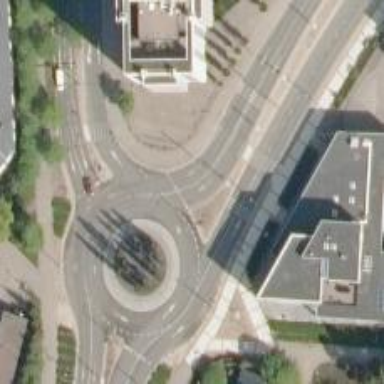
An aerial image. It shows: Asphalt road that is secondary route leading to roundabout.